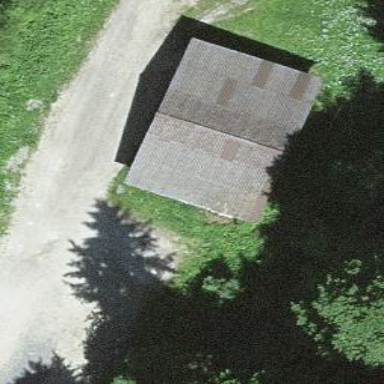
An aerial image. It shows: Barn.